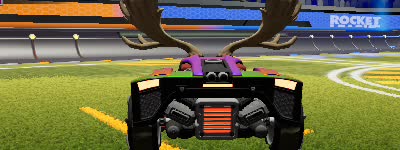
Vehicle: breakout